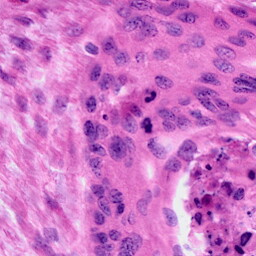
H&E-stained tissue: Cervix